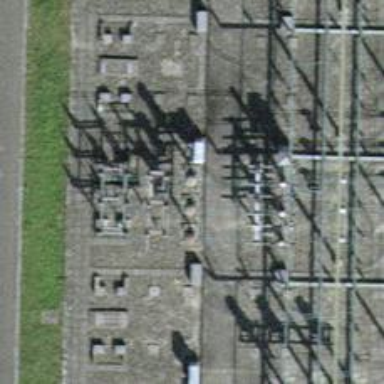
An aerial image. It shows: Insulator used in power equipment.